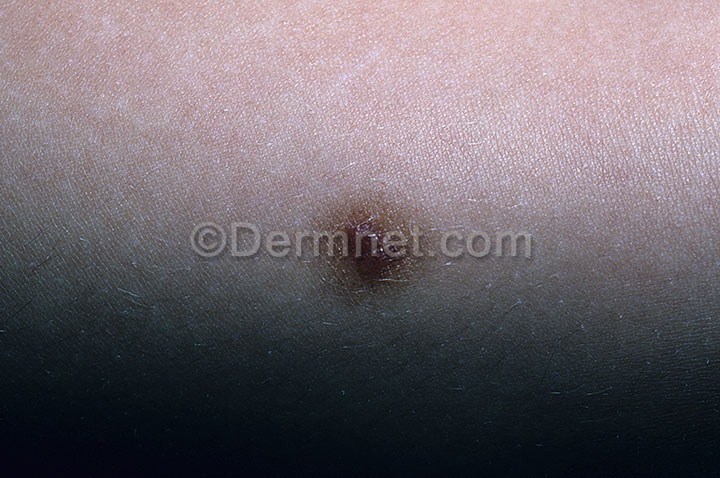
Disease: Vascular Tumors